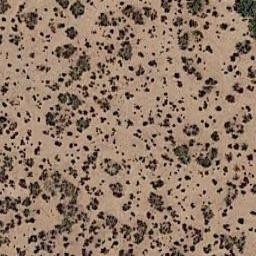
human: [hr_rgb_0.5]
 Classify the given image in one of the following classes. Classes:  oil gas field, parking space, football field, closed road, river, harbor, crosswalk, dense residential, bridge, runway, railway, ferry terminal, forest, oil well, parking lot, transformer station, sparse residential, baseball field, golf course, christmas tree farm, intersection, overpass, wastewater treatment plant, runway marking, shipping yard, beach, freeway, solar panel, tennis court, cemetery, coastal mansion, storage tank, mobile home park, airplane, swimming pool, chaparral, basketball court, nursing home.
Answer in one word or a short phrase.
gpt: chaparral